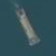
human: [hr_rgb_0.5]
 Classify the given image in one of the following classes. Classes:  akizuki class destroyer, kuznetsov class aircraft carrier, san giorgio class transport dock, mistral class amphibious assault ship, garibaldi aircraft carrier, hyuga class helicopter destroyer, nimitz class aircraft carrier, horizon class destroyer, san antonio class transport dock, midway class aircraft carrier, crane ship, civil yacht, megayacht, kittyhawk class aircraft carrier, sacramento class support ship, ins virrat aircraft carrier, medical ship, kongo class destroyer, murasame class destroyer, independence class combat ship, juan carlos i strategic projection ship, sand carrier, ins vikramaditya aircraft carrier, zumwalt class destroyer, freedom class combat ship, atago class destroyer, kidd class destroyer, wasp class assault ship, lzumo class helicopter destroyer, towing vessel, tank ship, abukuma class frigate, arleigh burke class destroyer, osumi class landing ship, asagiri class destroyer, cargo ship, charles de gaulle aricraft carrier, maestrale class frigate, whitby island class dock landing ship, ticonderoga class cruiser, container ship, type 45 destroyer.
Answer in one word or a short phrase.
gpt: Sand carrier